Interaction volume radius: 5 \u00c5
Interaction volume height: 45 \u00c5
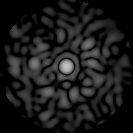
Disorder parameter: 0.8195